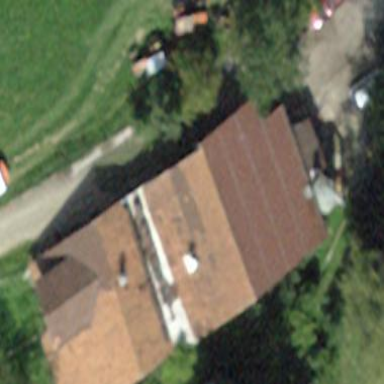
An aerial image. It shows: Barn.